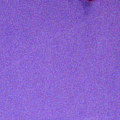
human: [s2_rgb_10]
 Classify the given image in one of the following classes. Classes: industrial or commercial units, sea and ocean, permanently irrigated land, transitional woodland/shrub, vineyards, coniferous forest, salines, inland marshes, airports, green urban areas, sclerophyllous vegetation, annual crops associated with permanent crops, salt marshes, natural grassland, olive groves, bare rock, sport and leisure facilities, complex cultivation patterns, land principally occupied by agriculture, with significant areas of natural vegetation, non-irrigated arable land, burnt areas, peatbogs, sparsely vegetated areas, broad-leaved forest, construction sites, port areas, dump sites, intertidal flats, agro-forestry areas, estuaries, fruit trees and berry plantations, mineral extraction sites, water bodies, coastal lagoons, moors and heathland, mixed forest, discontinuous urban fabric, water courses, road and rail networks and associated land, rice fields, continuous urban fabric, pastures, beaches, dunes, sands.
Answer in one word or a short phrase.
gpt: water bodies